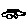
Label: car